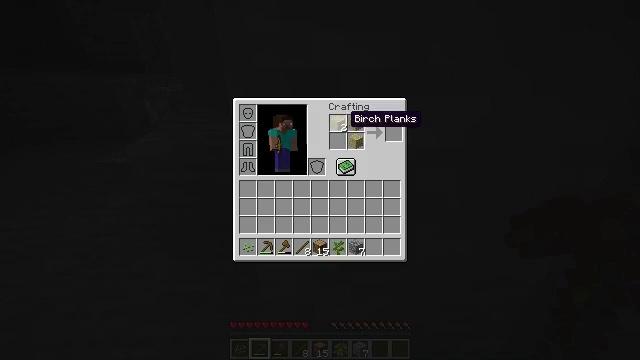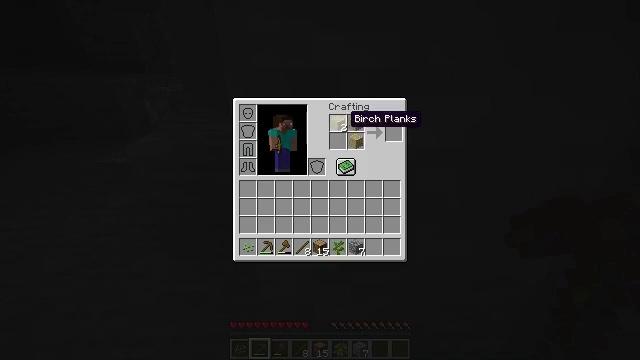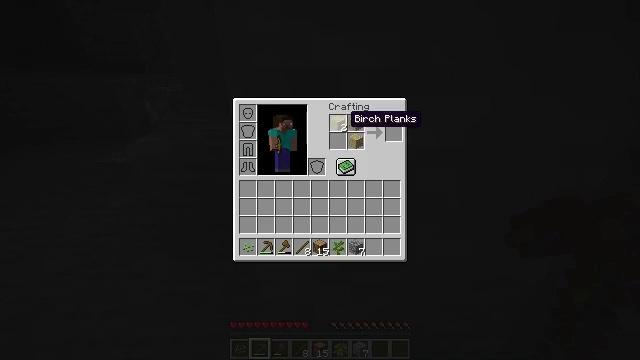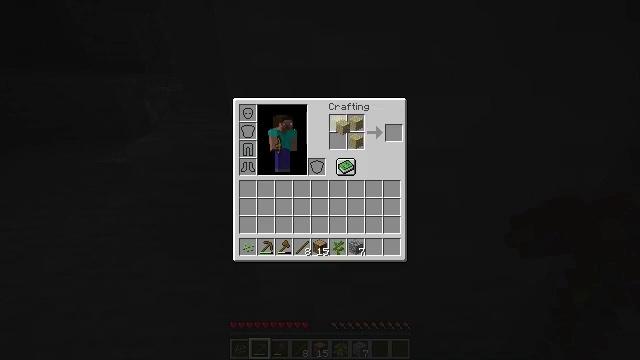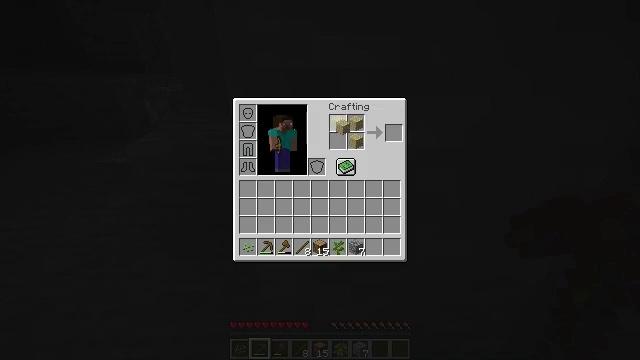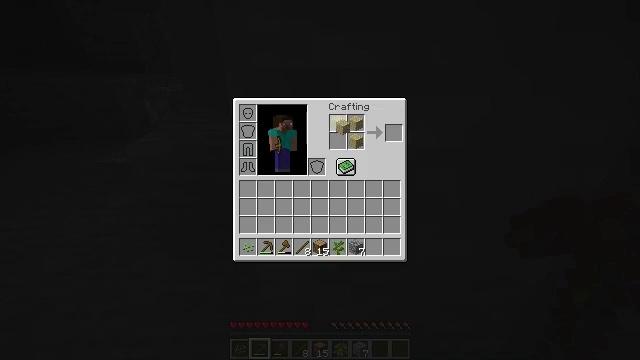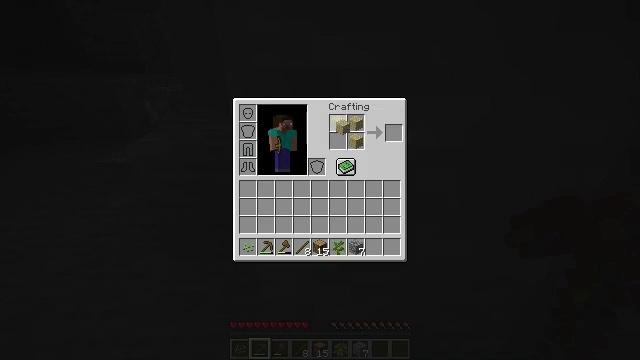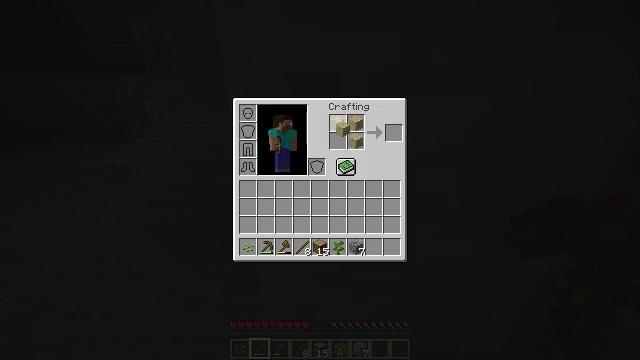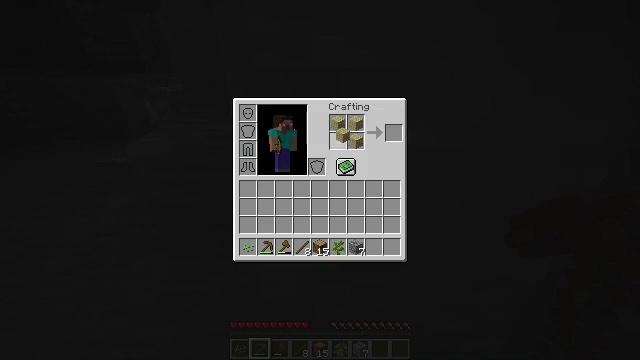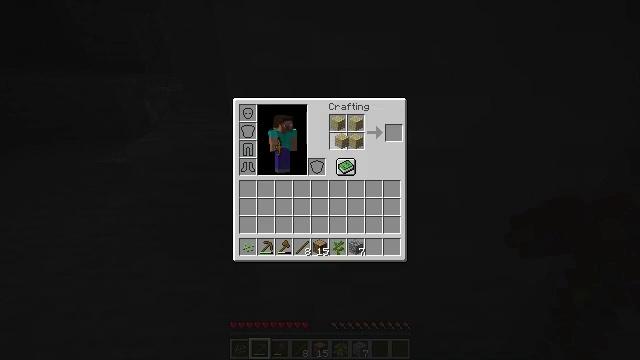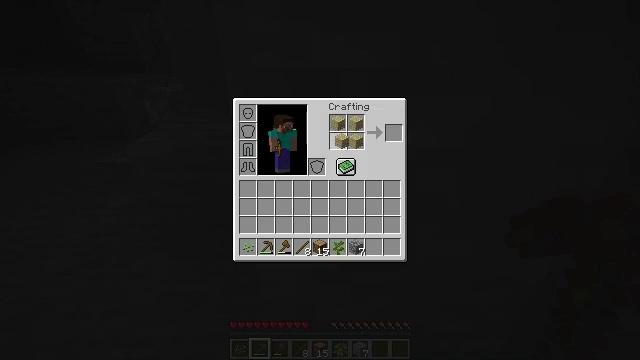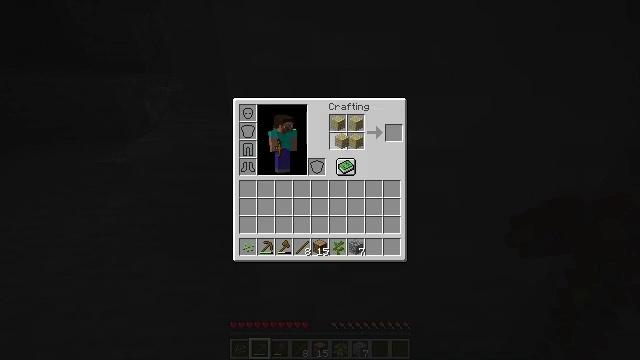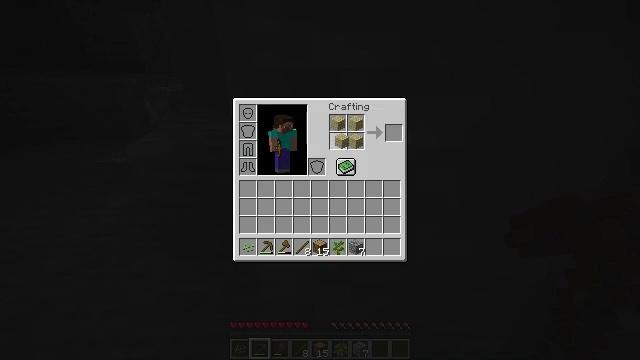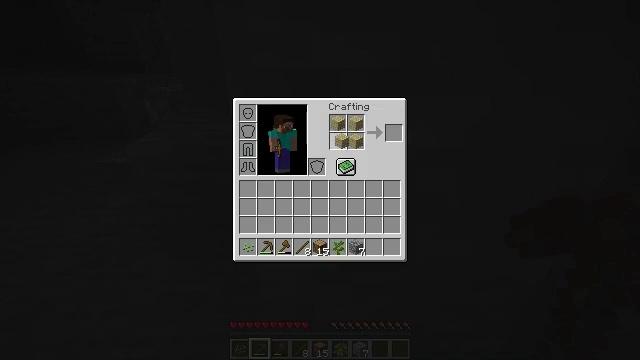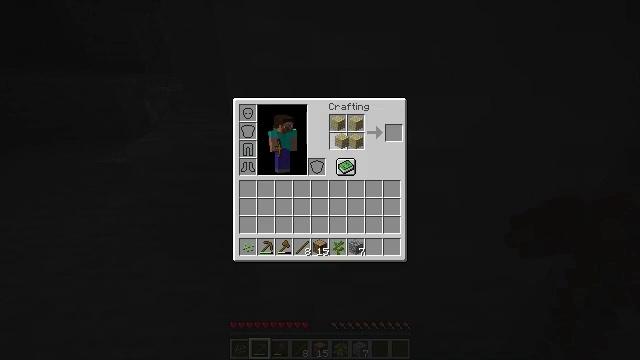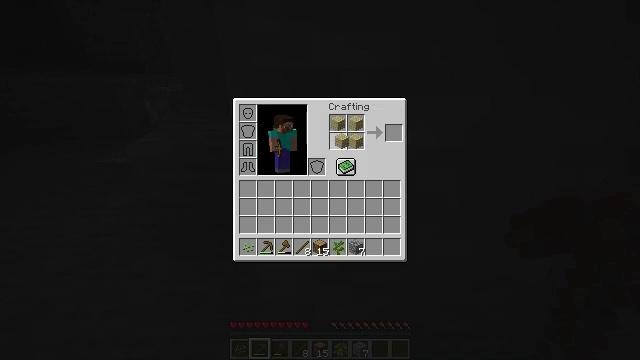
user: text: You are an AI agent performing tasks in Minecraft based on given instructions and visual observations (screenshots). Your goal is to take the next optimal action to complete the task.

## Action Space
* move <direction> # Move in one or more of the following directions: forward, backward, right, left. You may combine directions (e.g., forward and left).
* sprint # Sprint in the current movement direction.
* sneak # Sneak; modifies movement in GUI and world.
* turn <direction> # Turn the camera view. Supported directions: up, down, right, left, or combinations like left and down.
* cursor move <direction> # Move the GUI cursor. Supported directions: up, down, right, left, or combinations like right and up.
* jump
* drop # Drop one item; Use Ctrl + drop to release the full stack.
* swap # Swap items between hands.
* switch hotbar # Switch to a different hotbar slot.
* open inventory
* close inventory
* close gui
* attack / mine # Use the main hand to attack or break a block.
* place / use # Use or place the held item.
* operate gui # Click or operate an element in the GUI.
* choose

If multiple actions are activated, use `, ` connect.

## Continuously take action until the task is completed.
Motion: motion action
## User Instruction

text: Open inventory and craft the crafting table with planks.
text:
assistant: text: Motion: no_op
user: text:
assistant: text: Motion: no_op
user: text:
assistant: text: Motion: use / place
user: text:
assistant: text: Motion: no_op
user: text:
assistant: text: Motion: no_op
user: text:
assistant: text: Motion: no_op
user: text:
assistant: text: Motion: no_op
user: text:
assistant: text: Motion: no_op
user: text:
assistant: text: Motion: no_op
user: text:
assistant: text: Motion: no_op
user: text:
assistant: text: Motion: no_op
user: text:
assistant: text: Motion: no_op
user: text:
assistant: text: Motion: no_op
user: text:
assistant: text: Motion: no_op
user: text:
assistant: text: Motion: use / place
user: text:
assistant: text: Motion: no_op
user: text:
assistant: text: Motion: no_op
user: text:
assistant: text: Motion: no_op
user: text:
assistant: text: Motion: no_op
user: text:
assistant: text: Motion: no_op
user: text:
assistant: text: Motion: no_op
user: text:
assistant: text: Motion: no_op
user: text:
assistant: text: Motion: no_op
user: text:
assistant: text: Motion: no_op
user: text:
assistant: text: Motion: no_op
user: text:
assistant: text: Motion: no_op
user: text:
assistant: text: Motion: no_op
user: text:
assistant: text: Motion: no_op
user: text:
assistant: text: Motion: no_op
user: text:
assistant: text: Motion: no_op